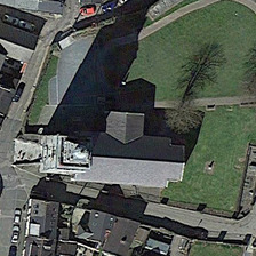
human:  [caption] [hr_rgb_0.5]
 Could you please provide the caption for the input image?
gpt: the house is tall and beautiful .

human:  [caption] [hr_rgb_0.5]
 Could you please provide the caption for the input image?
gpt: A church is next to a meadow, half surrounded by buildings.

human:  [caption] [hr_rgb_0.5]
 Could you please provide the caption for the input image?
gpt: This is a large church and some plants.

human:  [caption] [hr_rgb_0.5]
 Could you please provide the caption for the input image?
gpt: The church next to the pasture is surrounded by several buildings.

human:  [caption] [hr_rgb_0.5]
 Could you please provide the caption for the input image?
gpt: This is a cathedral and some plants.